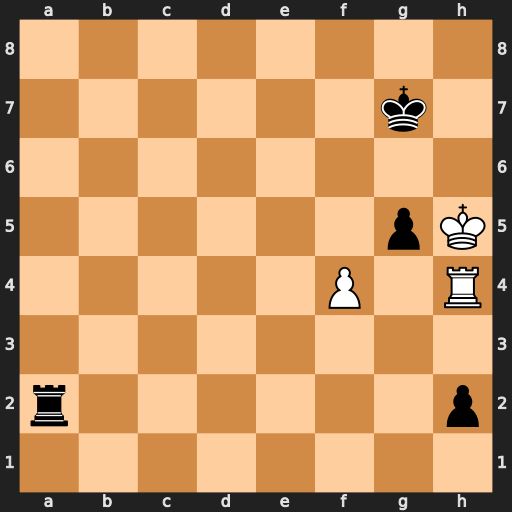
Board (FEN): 8/6k1/8/6pK/5P1R/8/r6p/8
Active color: w
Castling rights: -
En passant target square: -
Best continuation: Kxg5 Rg2+ Kf5